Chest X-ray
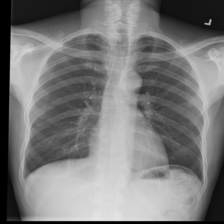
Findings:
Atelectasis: negative
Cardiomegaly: negative
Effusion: negative
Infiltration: negative
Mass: negative
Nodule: negative
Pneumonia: negative
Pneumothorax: negative
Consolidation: negative
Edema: negative
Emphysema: negative
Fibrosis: negative
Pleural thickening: negative
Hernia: negative